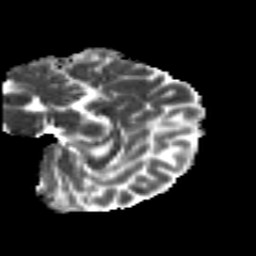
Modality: MD
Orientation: sagittal
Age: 18
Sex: female
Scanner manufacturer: siemens
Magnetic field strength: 3 T
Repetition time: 8.8 s
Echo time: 0.085 s